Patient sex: M
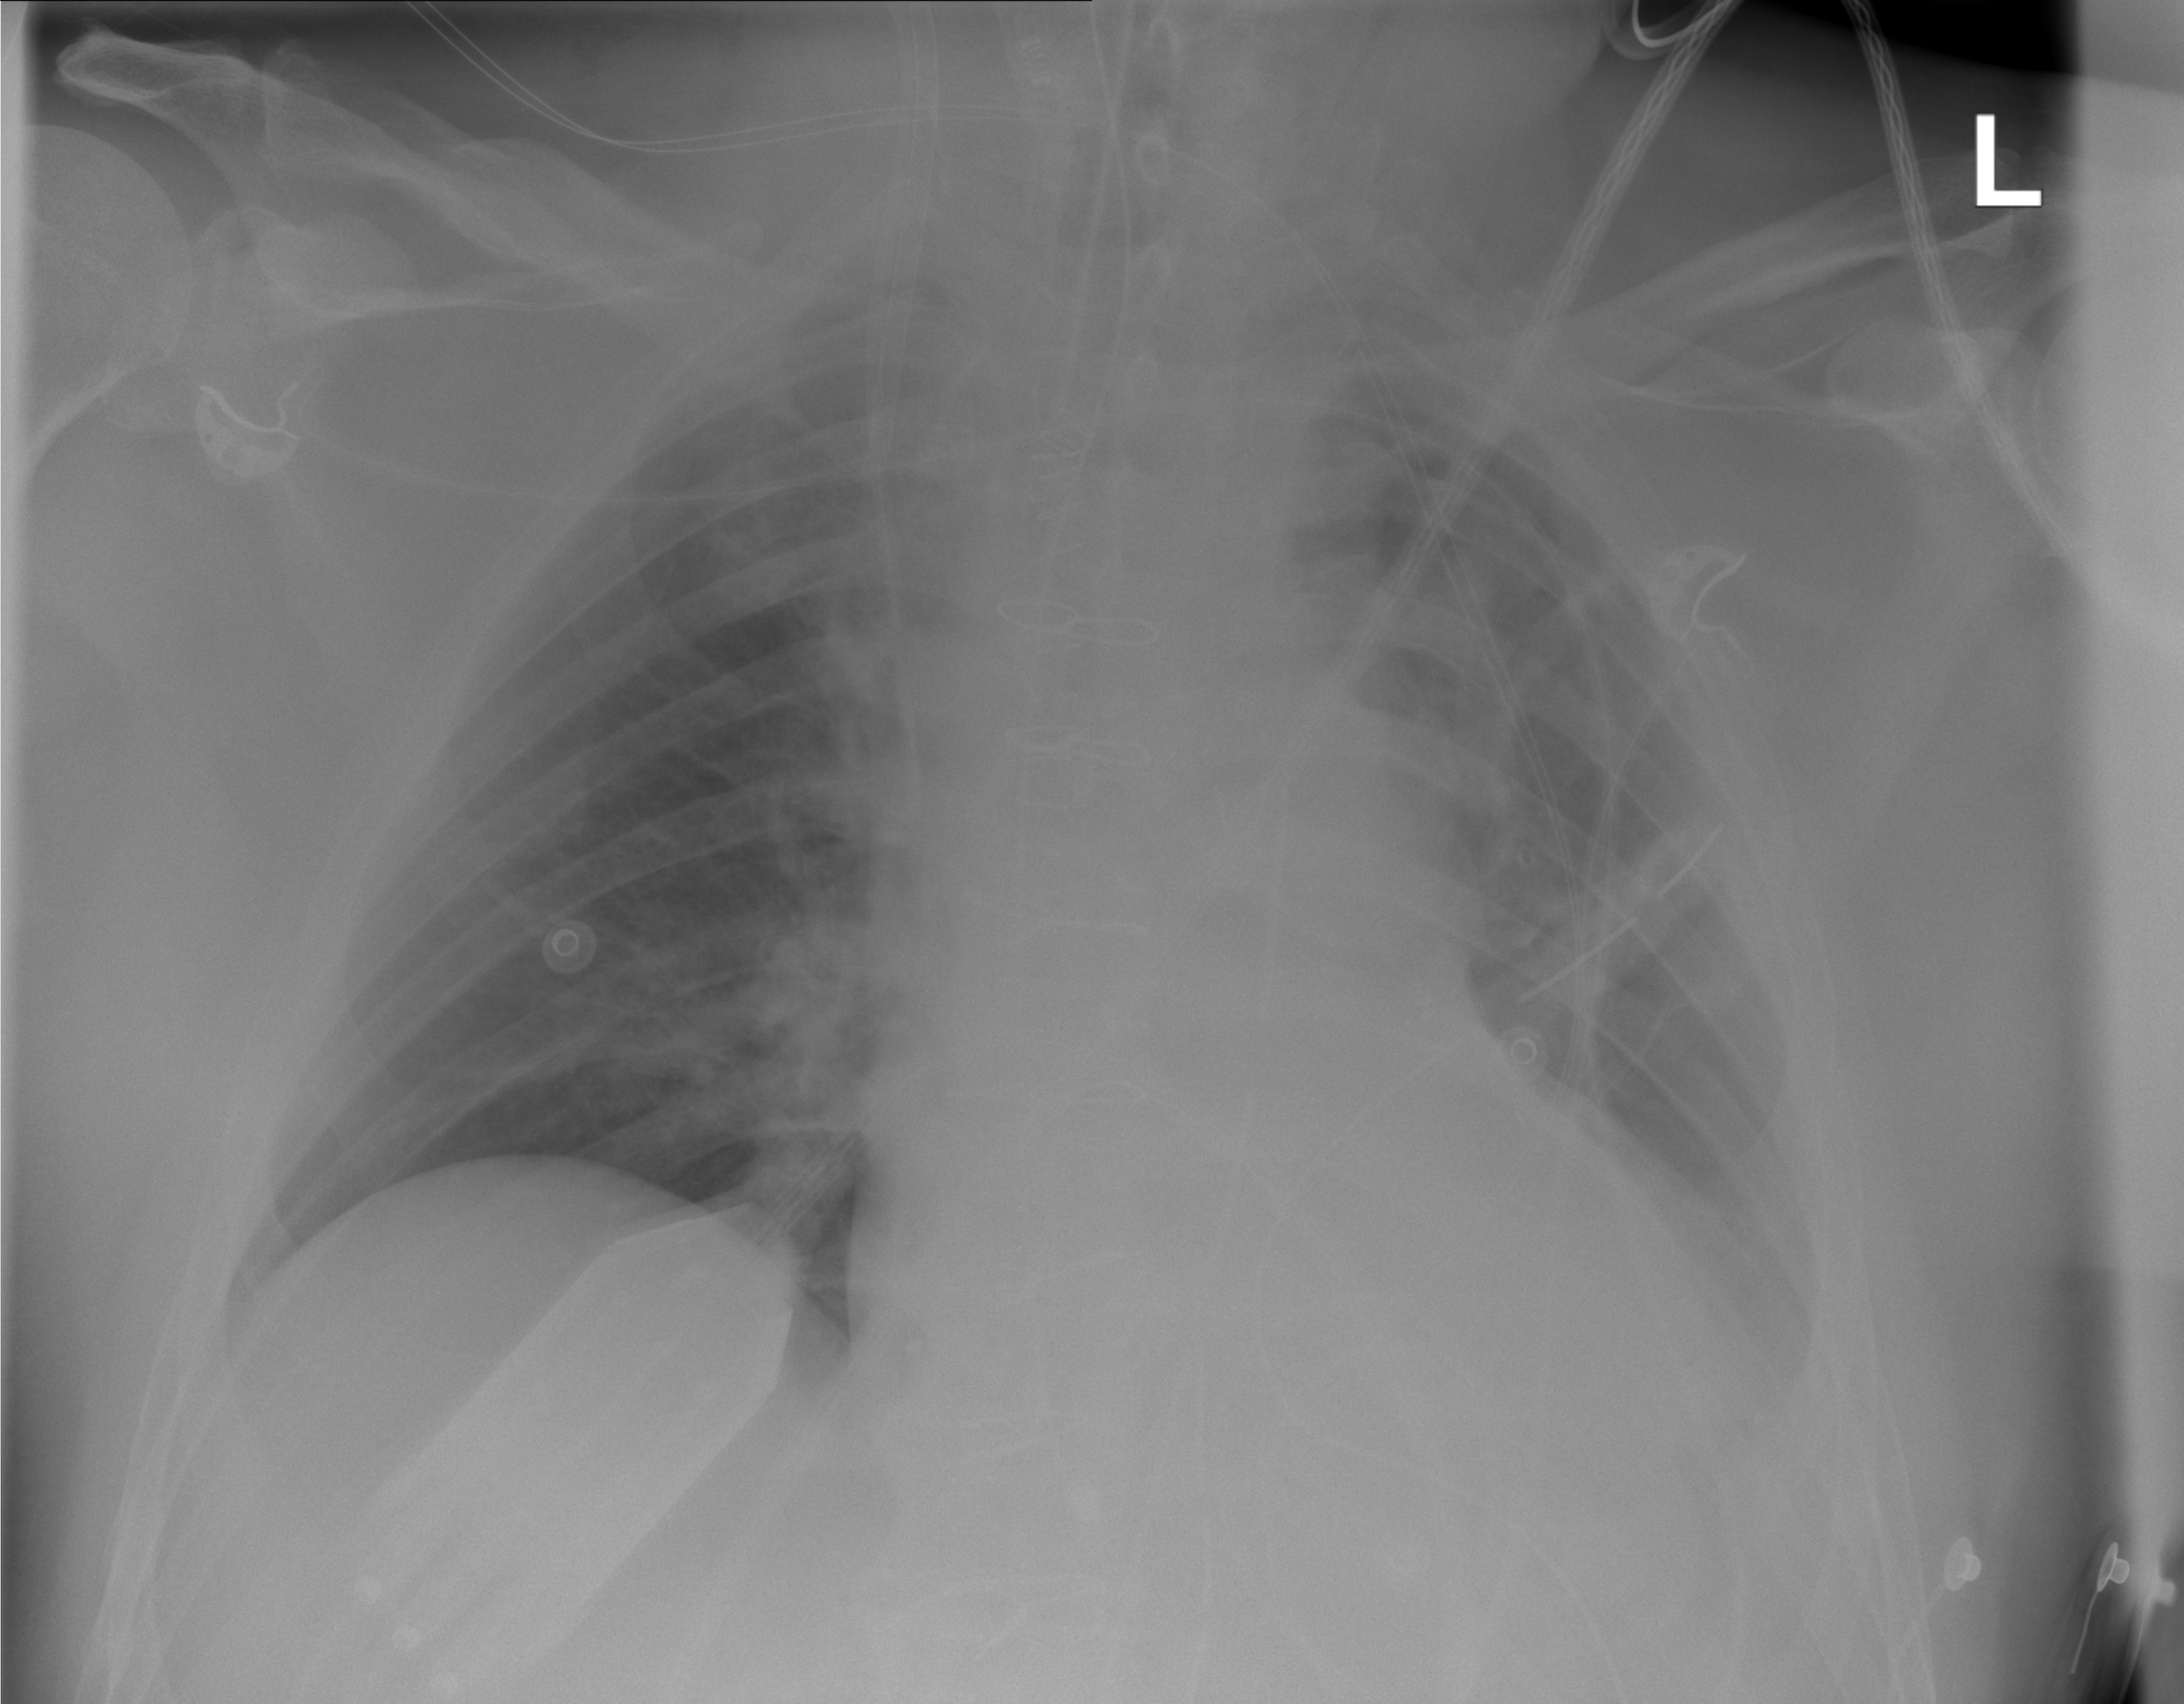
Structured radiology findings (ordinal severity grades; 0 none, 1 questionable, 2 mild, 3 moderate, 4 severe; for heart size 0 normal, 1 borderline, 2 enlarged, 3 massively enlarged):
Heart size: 2
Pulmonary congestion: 2
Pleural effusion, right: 0
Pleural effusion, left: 2
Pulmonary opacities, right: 0
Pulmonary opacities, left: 0
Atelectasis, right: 2
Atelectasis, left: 2